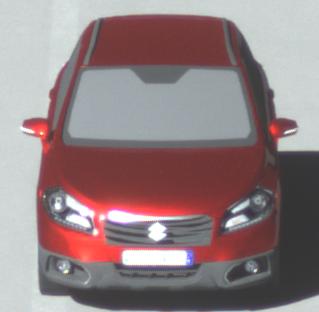
Make: Suzuki
Model: SX4 S-Cross 1.6
Detailed model: SX4 (II) S-Cross
Model produced from: 2013/10
Model produced until: 2015/08
Doors: 5
Color: red
Road condition: wet road
Daytime: morning or afternoon
Contrast: high contrast